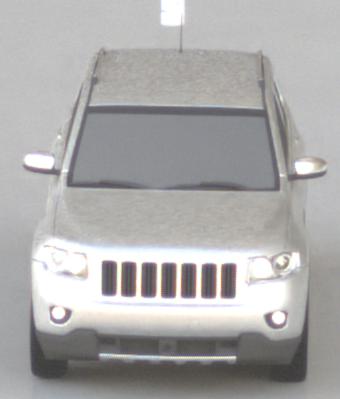
Make: Jeep
Model: Grand Cherokee
Detailed model: WK2
Model produced from: 2010
Model produced until: 2021
Doors: 5
Color: white
Road condition: wet road
Daytime: morning or afternoon
Contrast: medium contrast